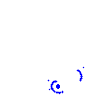
Particle: proton